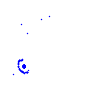
Particle: proton